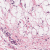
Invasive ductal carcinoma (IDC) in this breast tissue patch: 0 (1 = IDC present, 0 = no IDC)